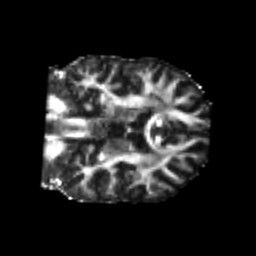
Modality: FA
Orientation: coronal
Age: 21
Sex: male
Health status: healthy
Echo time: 0.074 s